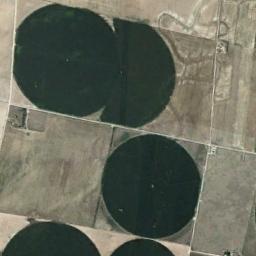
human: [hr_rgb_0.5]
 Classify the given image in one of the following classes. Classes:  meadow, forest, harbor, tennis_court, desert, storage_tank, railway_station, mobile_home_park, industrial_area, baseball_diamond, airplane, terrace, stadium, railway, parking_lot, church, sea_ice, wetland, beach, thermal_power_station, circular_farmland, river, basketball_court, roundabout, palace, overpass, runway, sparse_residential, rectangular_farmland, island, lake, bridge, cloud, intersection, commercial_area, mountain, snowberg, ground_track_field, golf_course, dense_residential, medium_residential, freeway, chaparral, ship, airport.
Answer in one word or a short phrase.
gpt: circular_farmland